Question: In my model I have some entities which refer to an instance of Image class
'''
public class Image
{
public int ID { get; set; }
public string URL { get; set; }
}
public abstract class TeamBase
{
public Image Image { get; set; }
}
public class NewsArticle
{
public Image Image { get; set; }
}
'''

What I would to do is implement delete cascade of Images by delete of NewsArticles and other entities
'''
[Authorize]
[HttpPost, ActionName("Delete")]
[ValidateAntiForgeryToken]
public ActionResult DeleteConfirmed(int id)
{
NewsArticle newsArticle = _repository.Get((int)id);
_repository.Delete(newsArticle);
_repository.Save();
return RedirectToAction("Index");
}
'''
So in the override of OnModelCreating what is the right option of declaring the relationship of every entity which refer an Image instance? Is the following approach the right choice?
'''
protected override void OnModelCreating(DbModelBuilder modelBuilder)
{
base.OnModelCreating(modelBuilder);
modelBuilder.Entity<NewsArticle>()
.HasOptional(n => n.Image)
.WithOptionalPrincipal()
.WillCascadeOnDelete(true);
modelBuilder.Entity<Staff>()
.HasOptional(n => n.Image)
.WithOptionalPrincipal()
.WillCascadeOnDelete(true);
}
'''
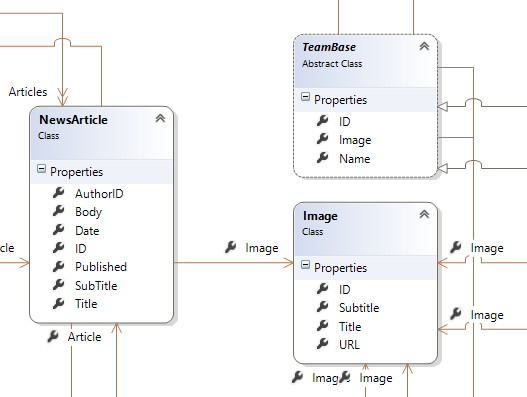
Answer: I think want you need is replacing 'WithOptionalPrincipal()' with 'WithMany()' as long as 'Image' entity doesn't have collection of 'NewsArticles'.
Config
'''
modelBuilder.Entity<NewsArticle>()
.HasOptional(n => n.Image)
.WithMany() // no collection property on Image
.WillCascadeOnDelete(true);
modelBuilder.Entity<Staff>()
.HasOptional(n => n.Image)
.WithMany() // no collection property on Image
.WillCascadeOnDelete(true);
'''
If 'Image' has 'NewsArticles' and 'Staffs' collection property, the 'WithMany()' should mention it, 'WithMany(x => x.NewsArticles)' and 'WithMany(x => x.Staffs)'.
'''
public class Image
{
public ICollection<NewsArticle> NewsArticles { get; set; }
public ICollection<Staff> Staffs { get; set; }
}
'''
The 'NewsArticle' table in database will have generated 'Image_ID' column in the database since you are using independent association (there is no 'ImageID' property on NewsArticle).
The 'Image' table in the database will not have any additional column.
Deleting an 'Image' will also delete any 'NewsArticle' or 'Staff' that refers to current deleted image.